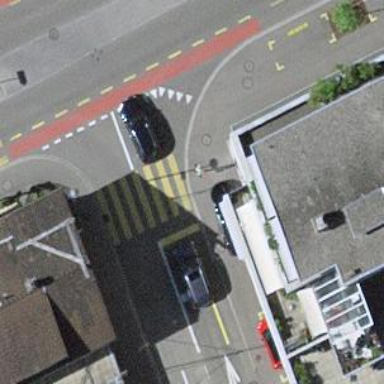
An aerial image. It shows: Marked pedestrian crossing with zebra designation and central island.